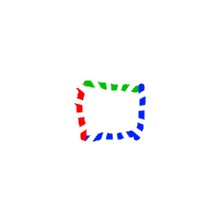
Shape: square